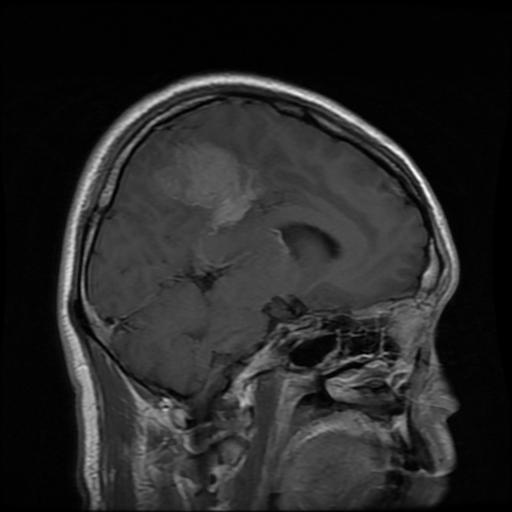
Label: meningioma